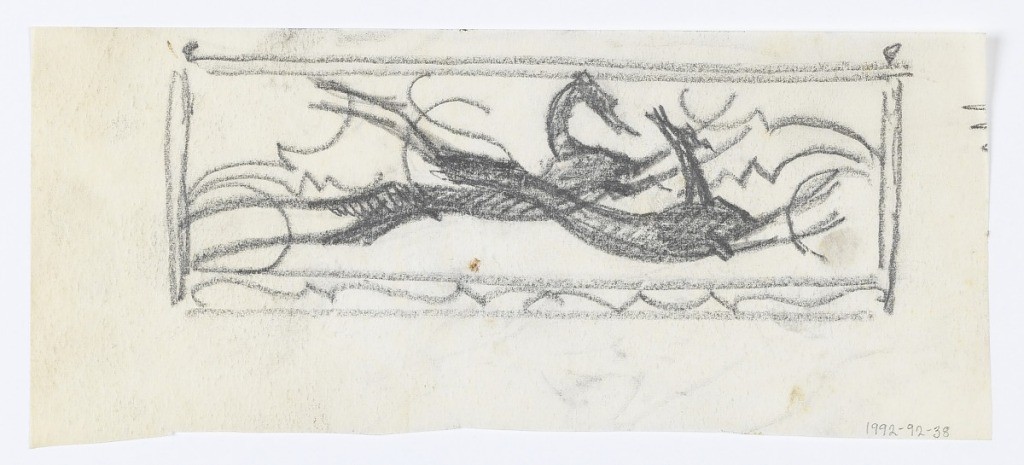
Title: Two Hounds at Play
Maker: William Hunt Diederich, American, b. Hungary, 1884–1953
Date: ca. 1920
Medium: Graphite on tracing paper
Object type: Drawing
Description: Within a rectangular frame with ornamental border at bottom, two stylized depictions of Hounds. The hounds are running, facing right, their bodies elongated and overlapping and their limbs extended.